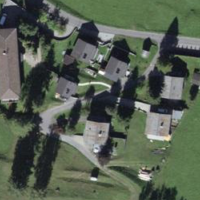
EUNIS habitat code: 52
Species observed at this site:
Sedum album
Caltha palustris